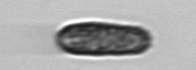
Label: Pseudochattonella_farcimen